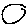
Label: circle